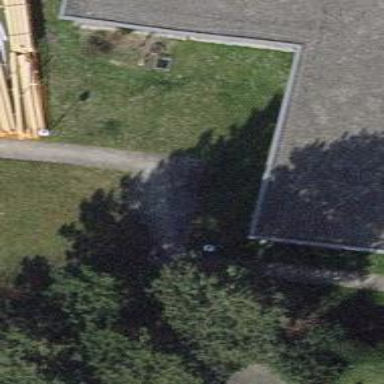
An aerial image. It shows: Bench for seating.